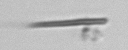
Label: fiber_TAG_external_detritus